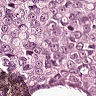
Metastatic tissue present: yes